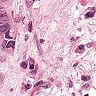
Metastatic tissue present: yes